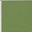
Piece: xx